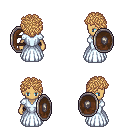
a pixel art fantasy rpg character, female body template, human, tanned skin, underdress, robe skirt, light blonde curly afro hairstyle, ghillies, shield, four views (front, back, left, right), 2x2 character sprite sheet, small pixel art, hard edges, no anti-aliasing